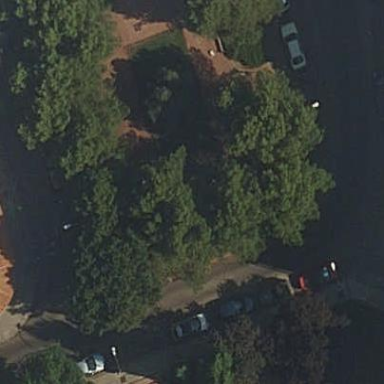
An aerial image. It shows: Lovely park for leisure and relaxation.